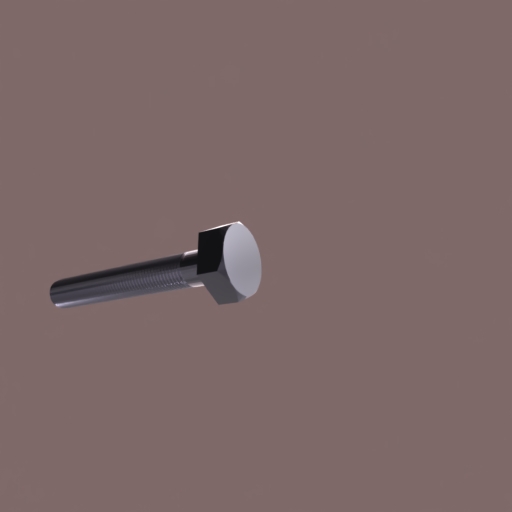
Label: bolt